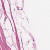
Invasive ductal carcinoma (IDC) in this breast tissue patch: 0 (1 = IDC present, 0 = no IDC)